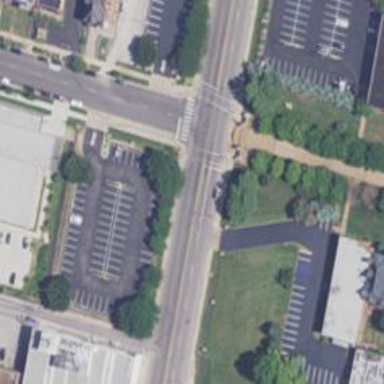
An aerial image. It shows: Footway crossing with line markings.